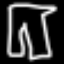
Label: pants